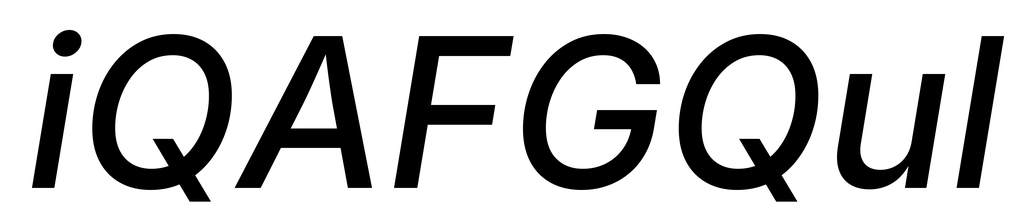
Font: Inter-Italic_Medium_Italic